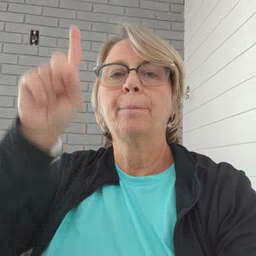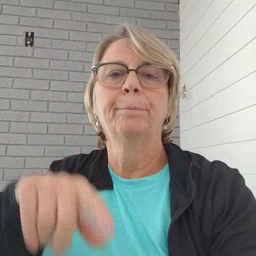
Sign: up